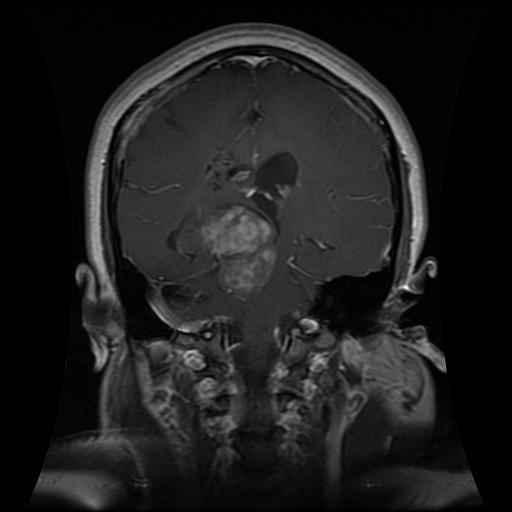
Label: glioma